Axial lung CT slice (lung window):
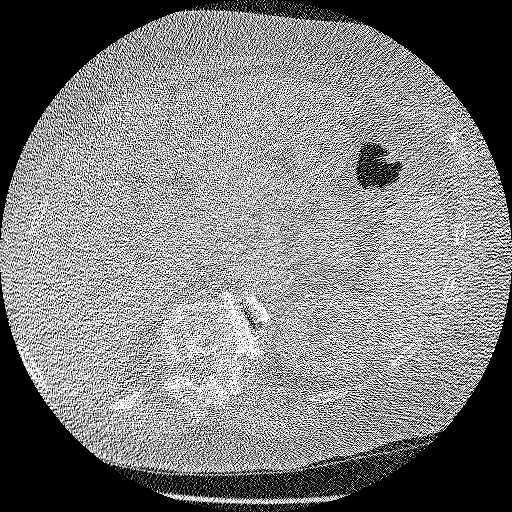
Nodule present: no